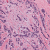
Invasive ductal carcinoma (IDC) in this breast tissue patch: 1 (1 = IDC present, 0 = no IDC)